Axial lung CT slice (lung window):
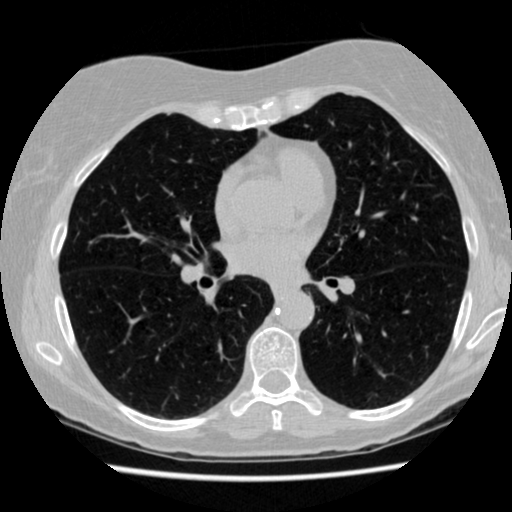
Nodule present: no